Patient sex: F
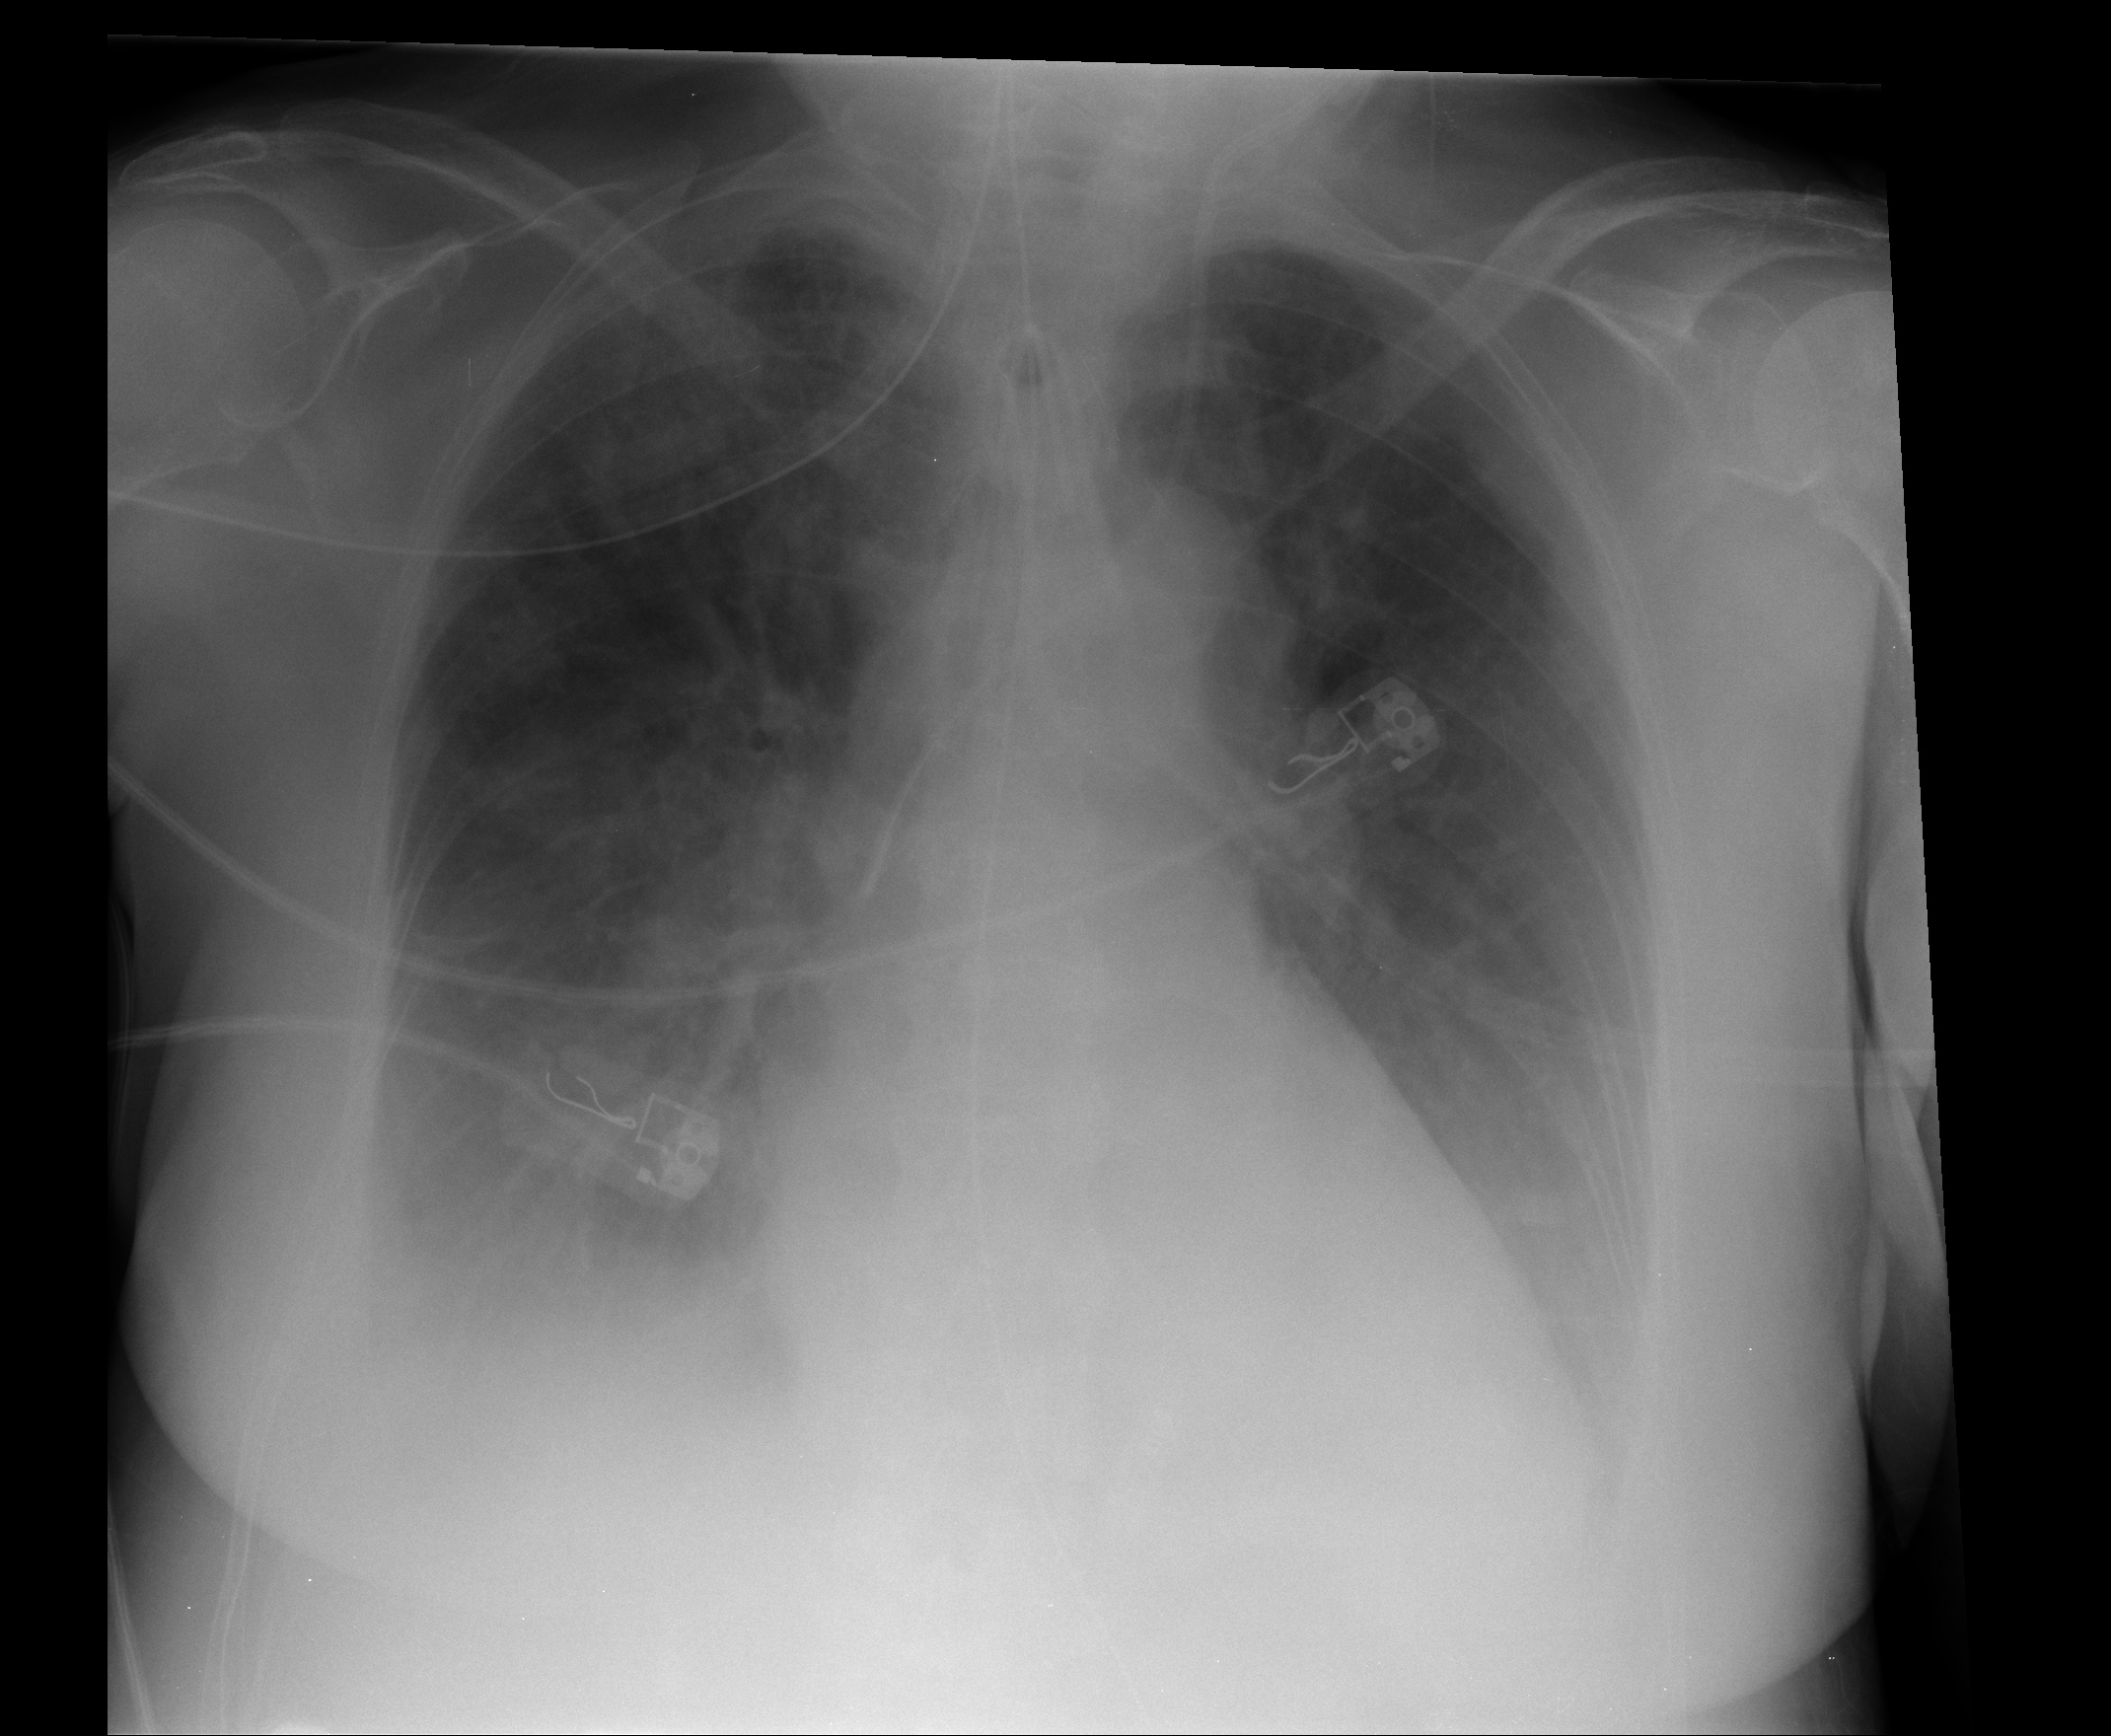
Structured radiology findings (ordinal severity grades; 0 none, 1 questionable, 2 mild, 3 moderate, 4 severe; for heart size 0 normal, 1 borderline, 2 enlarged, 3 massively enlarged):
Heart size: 2
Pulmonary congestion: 3
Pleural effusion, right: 2
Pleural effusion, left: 2
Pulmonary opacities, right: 2
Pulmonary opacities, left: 1
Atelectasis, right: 2
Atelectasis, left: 2